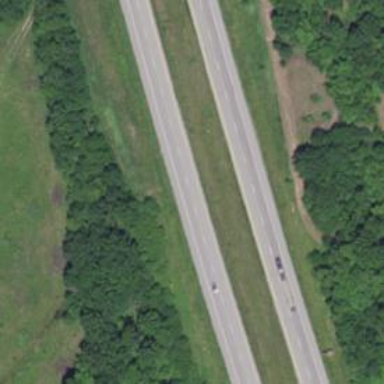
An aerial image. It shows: This image shows trunk highway that functions as expressway.